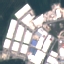
Land use / land cover: Industrial